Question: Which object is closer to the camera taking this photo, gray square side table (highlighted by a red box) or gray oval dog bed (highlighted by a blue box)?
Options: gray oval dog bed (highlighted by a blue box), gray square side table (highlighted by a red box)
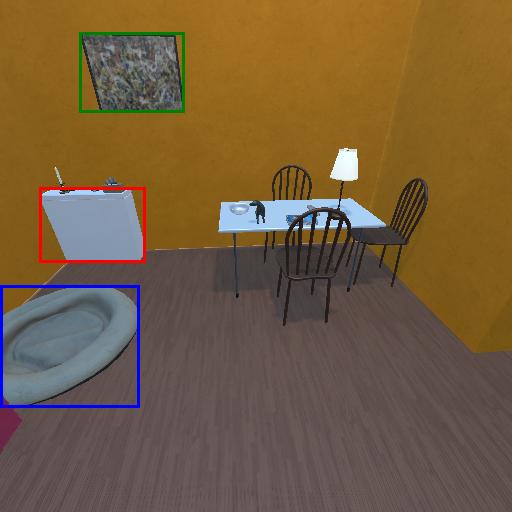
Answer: gray oval dog bed (highlighted by a blue box)